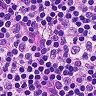
Metastatic tissue present: no